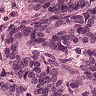
Metastatic tissue present: yes